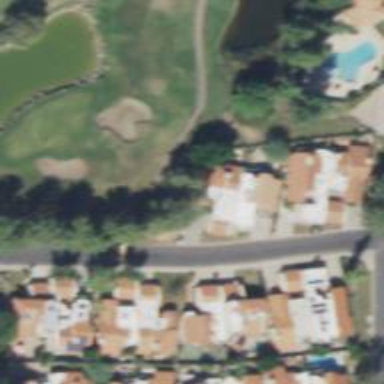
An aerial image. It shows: Path for both roads and golfers.